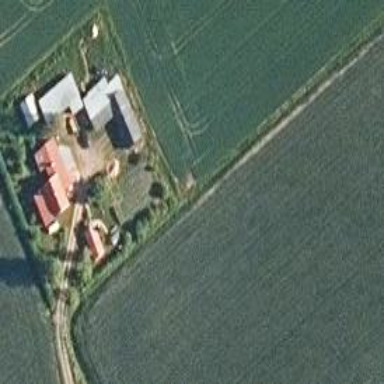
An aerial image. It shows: Farmyard area.